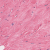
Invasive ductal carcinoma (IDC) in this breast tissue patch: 1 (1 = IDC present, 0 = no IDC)